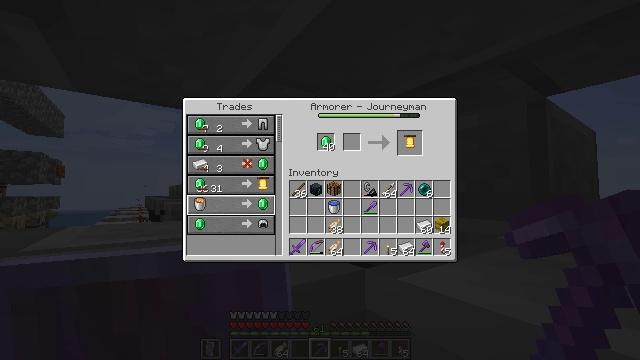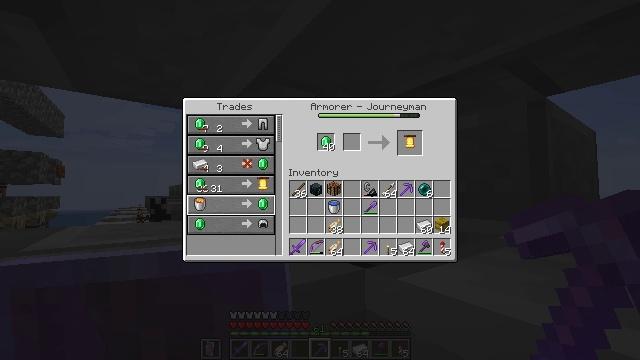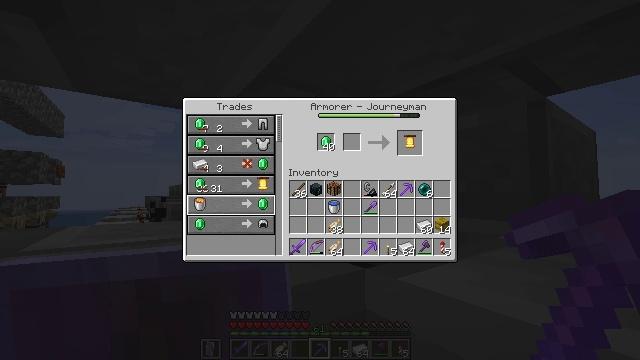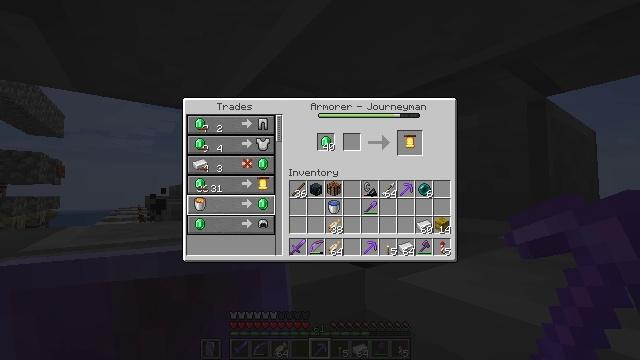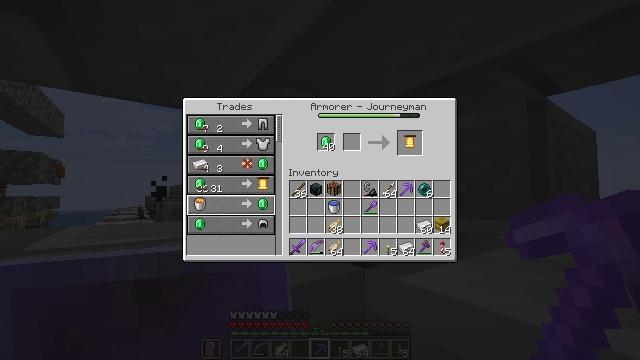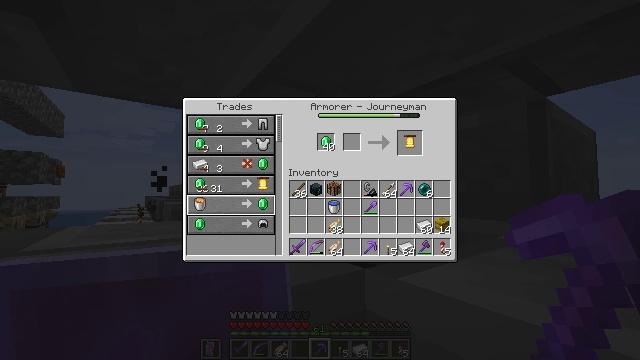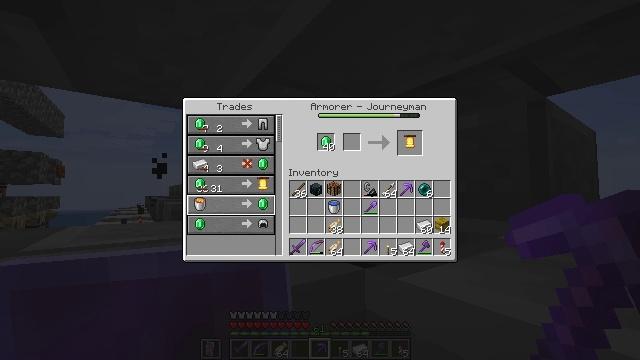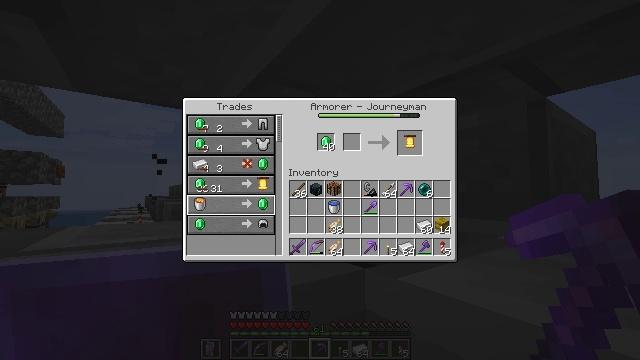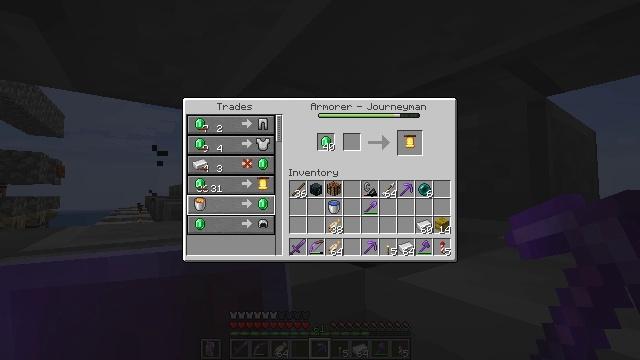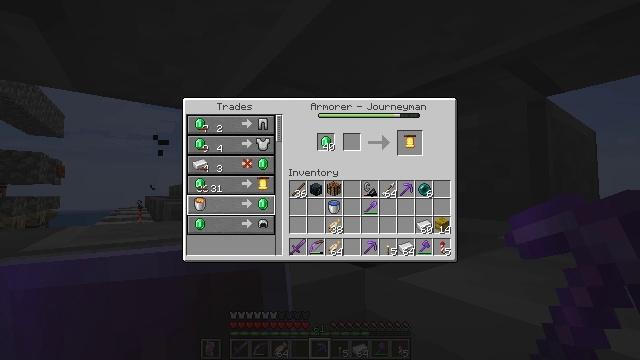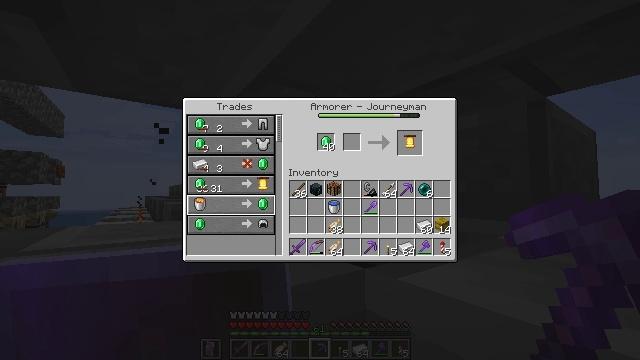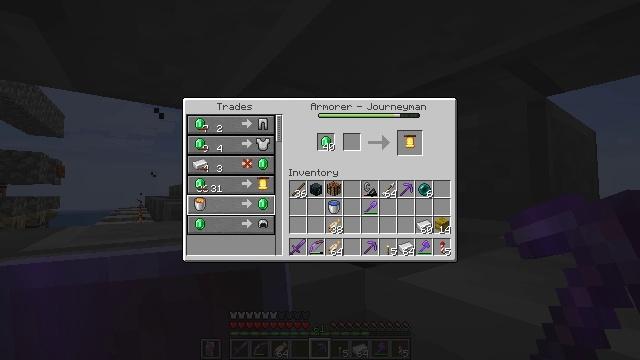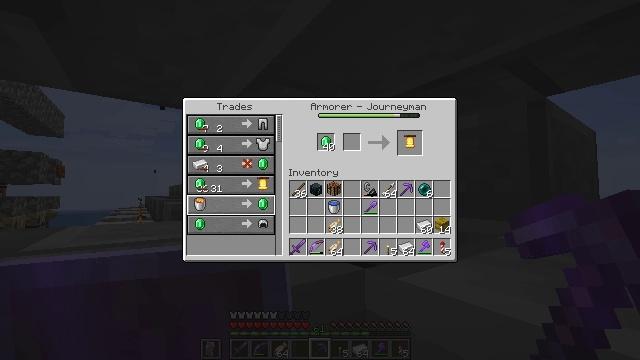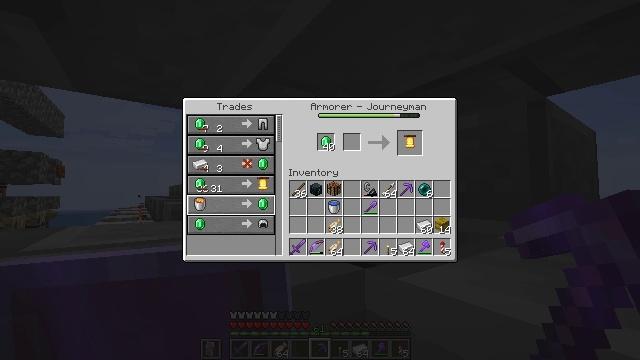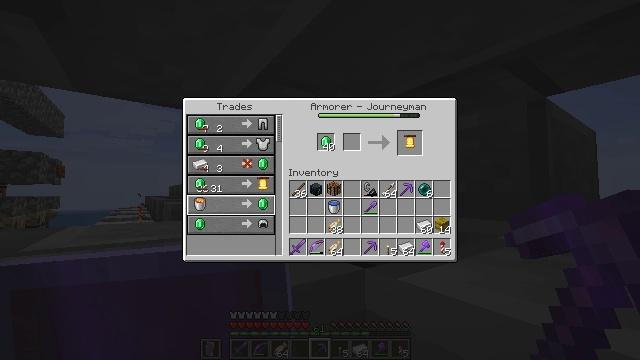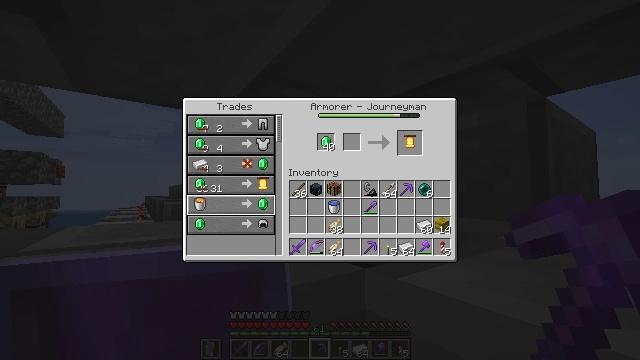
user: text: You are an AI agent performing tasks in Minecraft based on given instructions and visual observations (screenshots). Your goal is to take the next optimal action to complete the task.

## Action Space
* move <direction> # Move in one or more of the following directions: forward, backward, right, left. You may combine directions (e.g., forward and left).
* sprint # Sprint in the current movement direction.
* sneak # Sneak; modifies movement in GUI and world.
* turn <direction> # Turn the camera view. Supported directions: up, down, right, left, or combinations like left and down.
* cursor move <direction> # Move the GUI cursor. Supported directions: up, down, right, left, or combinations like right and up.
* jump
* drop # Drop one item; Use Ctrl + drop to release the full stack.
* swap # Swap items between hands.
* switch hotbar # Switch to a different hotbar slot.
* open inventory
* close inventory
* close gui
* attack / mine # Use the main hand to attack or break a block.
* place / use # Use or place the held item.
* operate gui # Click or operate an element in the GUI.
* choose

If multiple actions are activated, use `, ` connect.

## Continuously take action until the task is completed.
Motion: motion action
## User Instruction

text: Use the crafting table interface to craft a chainmail helmet.
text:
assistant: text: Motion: no_op
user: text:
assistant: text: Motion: no_op
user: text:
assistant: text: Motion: no_op
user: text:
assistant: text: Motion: no_op
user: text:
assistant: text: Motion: no_op
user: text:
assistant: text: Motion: no_op
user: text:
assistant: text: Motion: no_op
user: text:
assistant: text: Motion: no_op
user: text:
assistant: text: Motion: no_op
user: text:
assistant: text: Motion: no_op
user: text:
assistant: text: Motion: no_op
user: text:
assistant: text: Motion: no_op
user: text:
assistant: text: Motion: no_op
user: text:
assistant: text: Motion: no_op
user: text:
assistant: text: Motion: no_op
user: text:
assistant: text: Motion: no_op
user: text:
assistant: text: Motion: no_op
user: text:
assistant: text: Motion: no_op
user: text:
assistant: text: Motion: no_op
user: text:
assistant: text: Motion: no_op
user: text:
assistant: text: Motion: no_op
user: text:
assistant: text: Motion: no_op
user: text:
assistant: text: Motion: no_op
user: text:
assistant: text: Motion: no_op
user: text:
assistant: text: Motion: no_op
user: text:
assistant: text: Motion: no_op
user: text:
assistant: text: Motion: no_op
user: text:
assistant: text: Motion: no_op
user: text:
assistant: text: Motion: no_op
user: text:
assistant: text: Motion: no_op